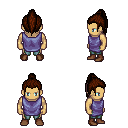
a pixel art fantasy rpg character, male body template, human, tanned skin, chain tabard jacket, teal pants, brown long topknot hairstyle, brown shoes, four views (front, back, left, right), 2x2 character sprite sheet, small pixel art, hard edges, no anti-aliasing